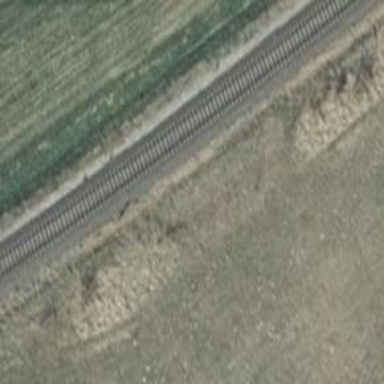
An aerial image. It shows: Railway milestone.